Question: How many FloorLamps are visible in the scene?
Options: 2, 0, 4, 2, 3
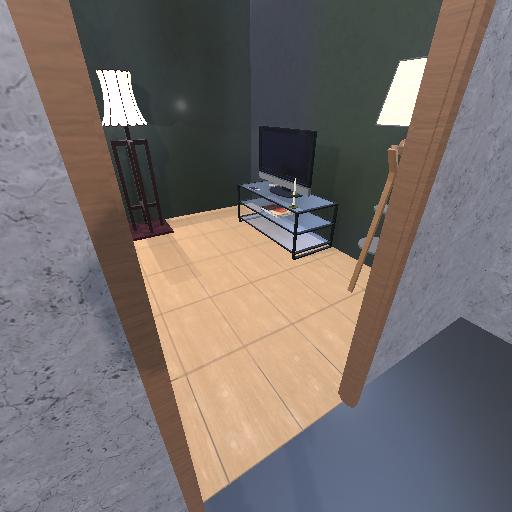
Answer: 2